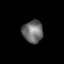
Tissue: prostate
Cell type: NK cells
Senescence score: 0.7156
Nuclear area (px): 450
Mean DAPI intensity: 109.358